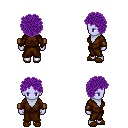
a pixel art fantasy rpg character, female body template, dark elf, purple skin, brown robe, magenta pants, purple curly afro hairstyle, leather bracers, brown slippers, four views (front, back, left, right), 2x2 character sprite sheet, small pixel art, hard edges, no anti-aliasing